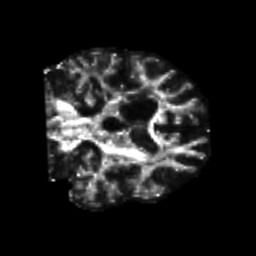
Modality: FA
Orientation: coronal
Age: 74
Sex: male
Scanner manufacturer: siemens
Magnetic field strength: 3 T
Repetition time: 7.7 s
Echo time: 0.09 s